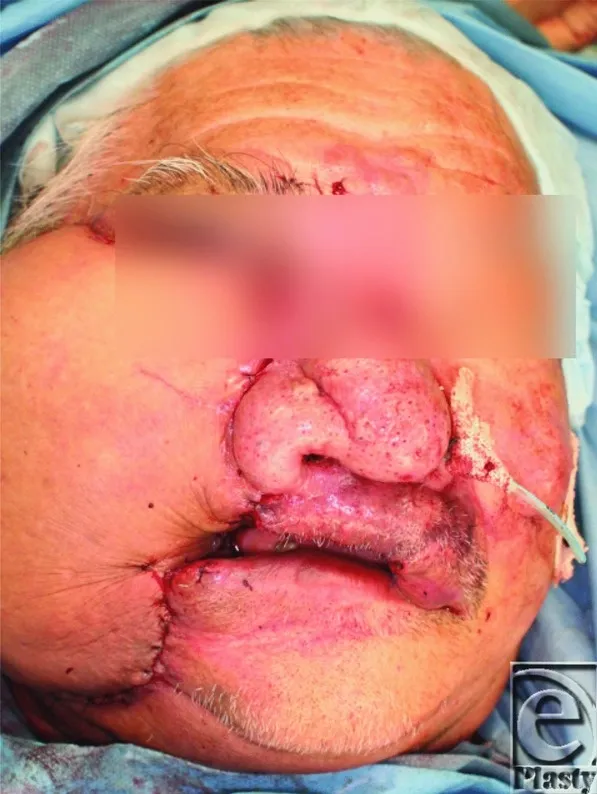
After reconstruction using an anterolateral thigh flap. The flap covered the entire raw surface but was swelled and bulky.
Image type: medical_photograph (other_medical_photograph)